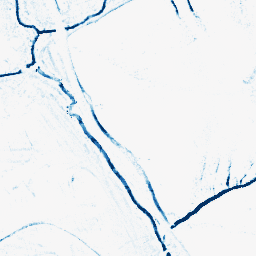
Category: morphological
Decomposition family: morphological_rect
Decomposition parameters: operation: closing
width: 5
height: 5
Upsampling method: quintic
Upsampling parameters: scale: 4
Upsampling scale: 4